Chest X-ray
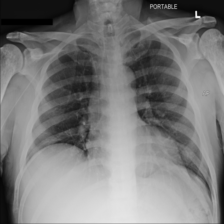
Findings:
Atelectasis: negative
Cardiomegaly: negative
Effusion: negative
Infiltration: positive
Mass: negative
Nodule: negative
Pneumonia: negative
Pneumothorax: negative
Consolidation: negative
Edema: negative
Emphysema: negative
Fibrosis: negative
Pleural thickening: negative
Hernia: negative